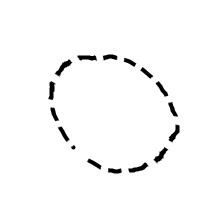
Shape: circle